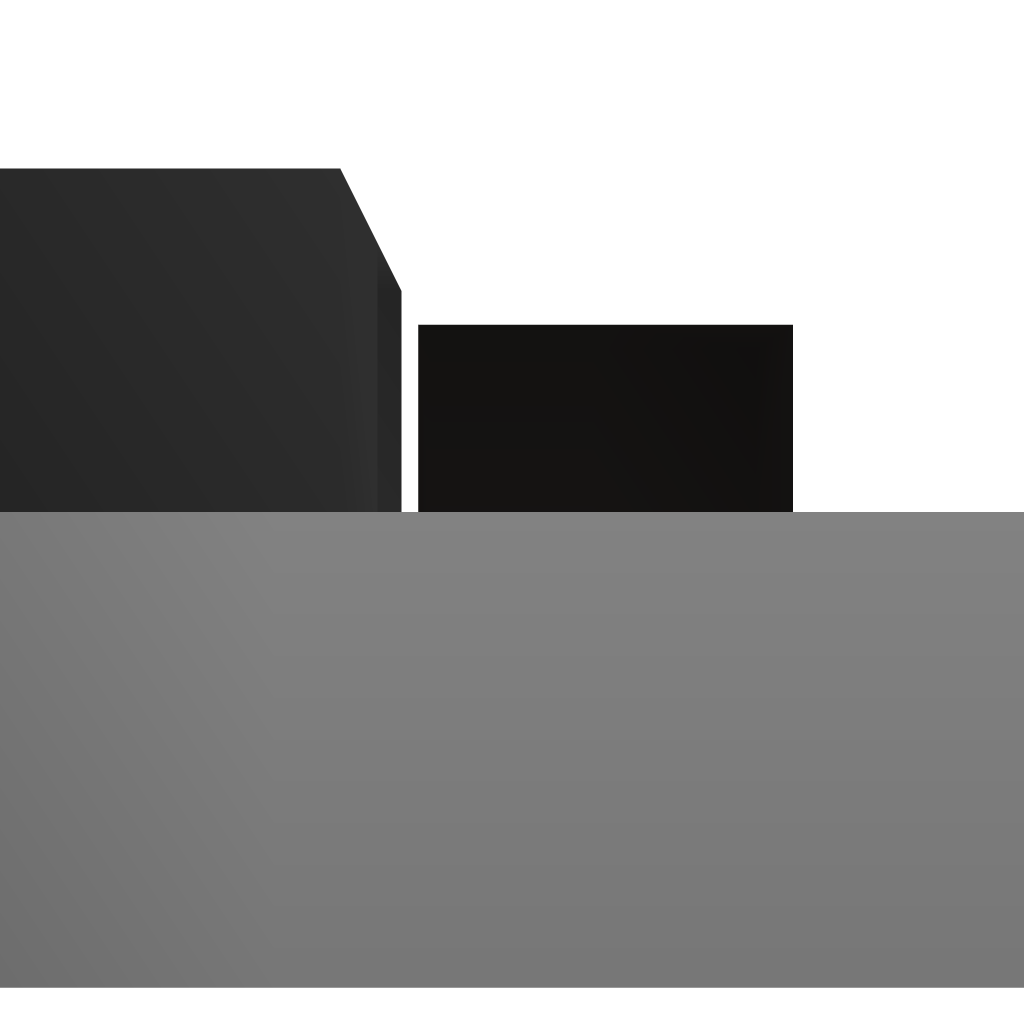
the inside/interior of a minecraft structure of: Snow Mansion